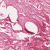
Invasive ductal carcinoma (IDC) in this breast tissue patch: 0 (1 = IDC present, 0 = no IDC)